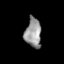
Tissue: prostate
Cell type: T cells
Senescence score: 0.3565
Nuclear area (px): 466
Mean DAPI intensity: 149.594